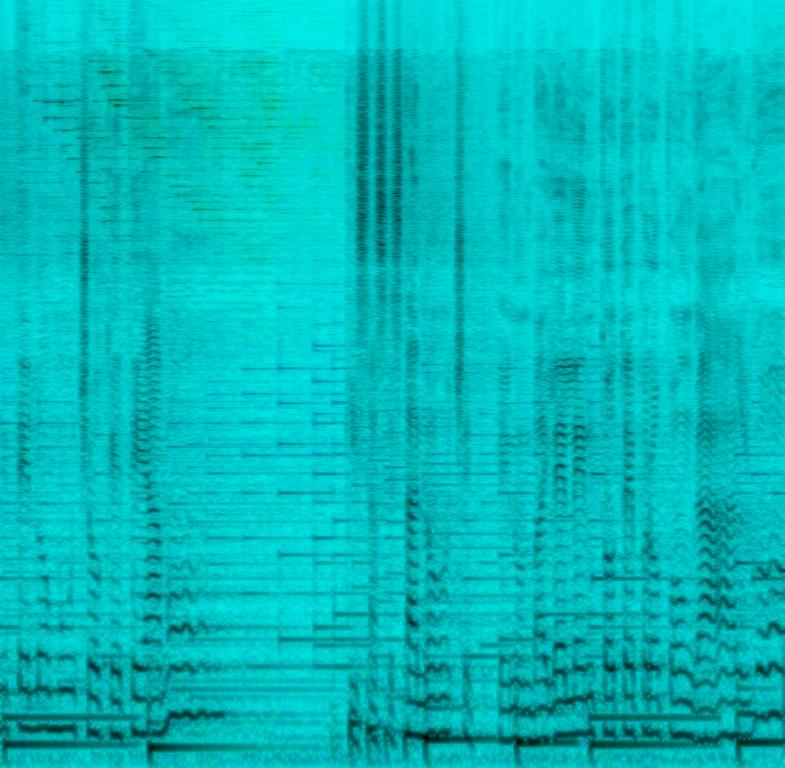
This is a regional Mexican song, in a contemporary style. The song feels romantic and relaxed. The singer has a charming voice and his voice sits atop guitar arpeggios and a simple bassline.